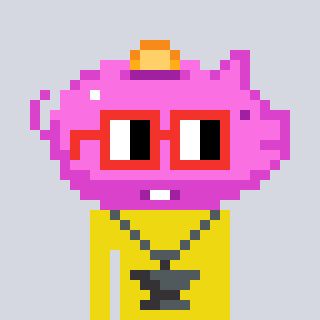
a pixel art character with square red glasses, a piggybank-shaped head and a yellow-colored body on a cool background